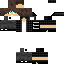
A male human skin with medium skin, wearing brown long hair dressed in a blue hoodie and black pants, featuring a closed mouth.